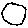
Label: circle